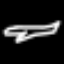
Label: airplane